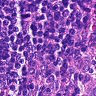
Metastatic tissue present: no